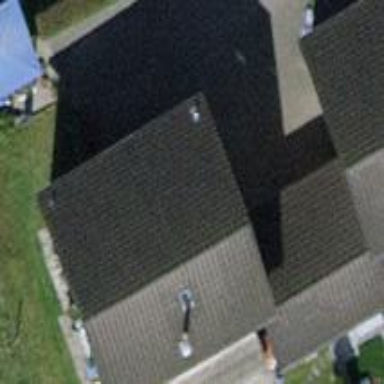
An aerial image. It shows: Detached building with gabled roof.